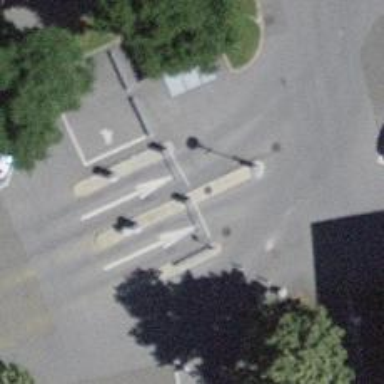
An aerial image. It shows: Lift gate barrier.